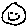
Label: smiley face